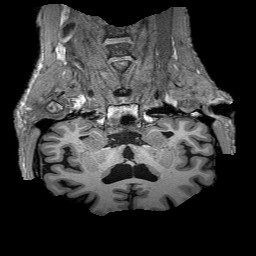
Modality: T1w
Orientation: sagittal
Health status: healthy